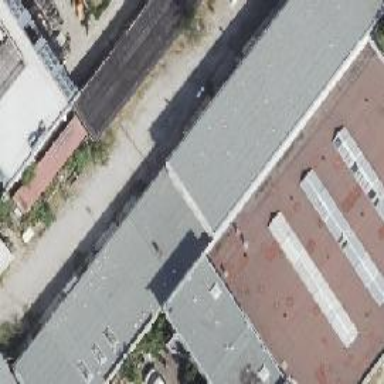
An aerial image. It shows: Commercial building.